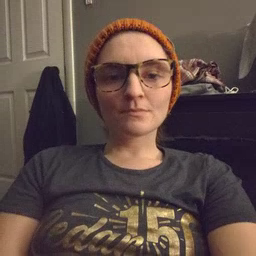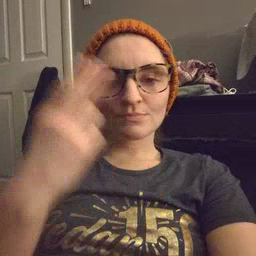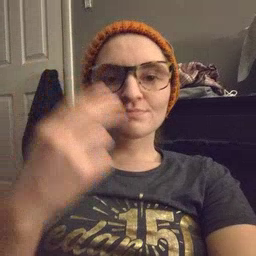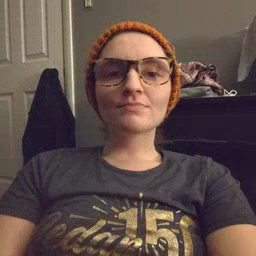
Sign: high